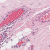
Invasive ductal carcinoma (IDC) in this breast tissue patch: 0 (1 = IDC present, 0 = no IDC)